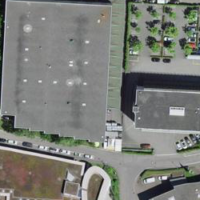
EUNIS habitat code: 54
Species observed at this site:
Prunus spinosa
Clematis vitalba